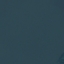
Land use / land cover class: SeaLake